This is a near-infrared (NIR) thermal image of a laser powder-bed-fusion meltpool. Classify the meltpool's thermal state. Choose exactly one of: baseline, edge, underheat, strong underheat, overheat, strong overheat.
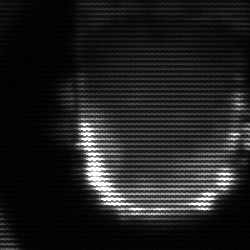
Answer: baseline